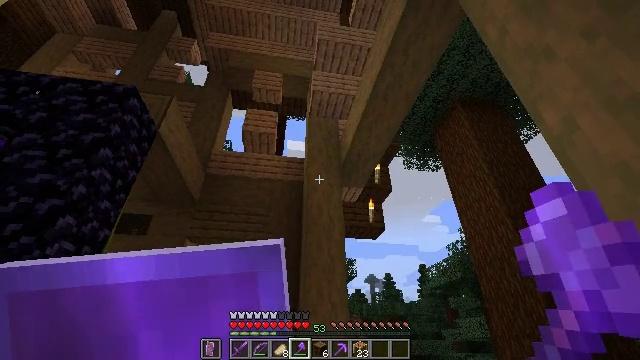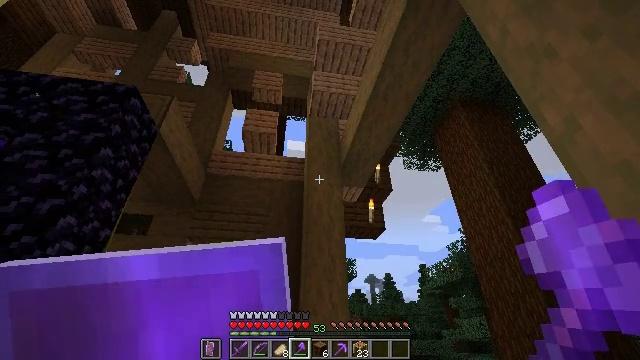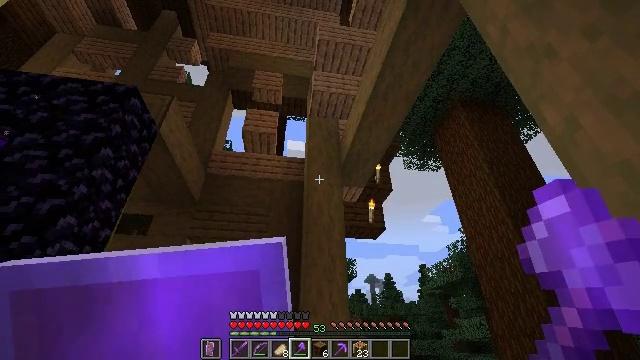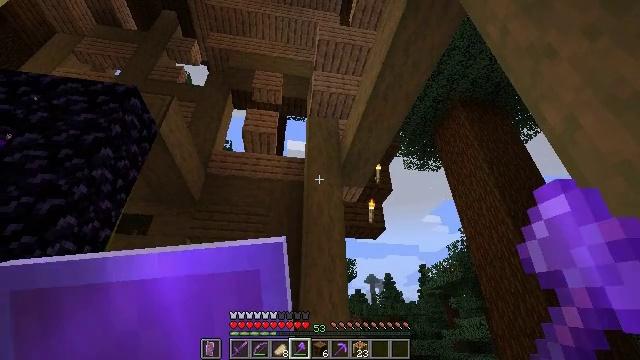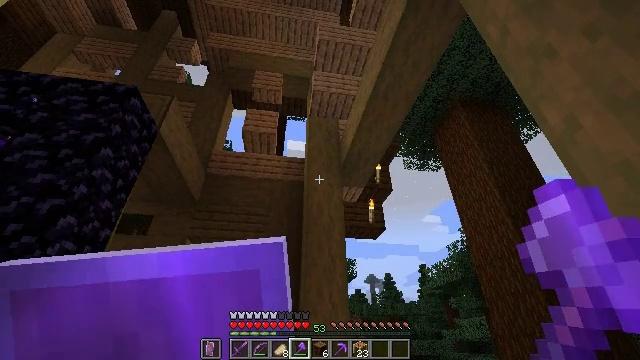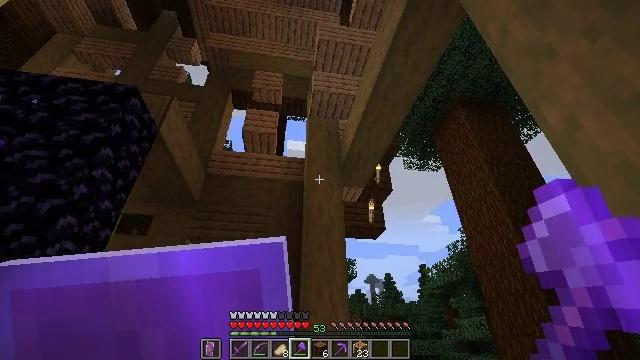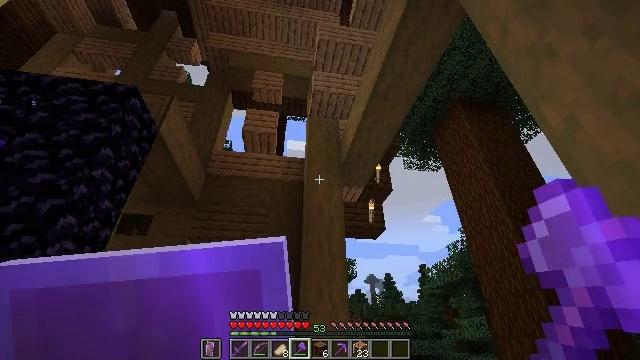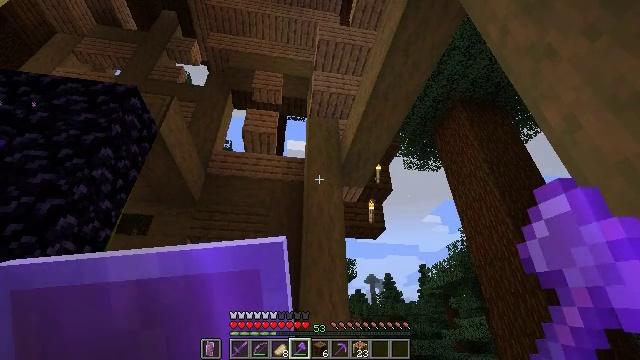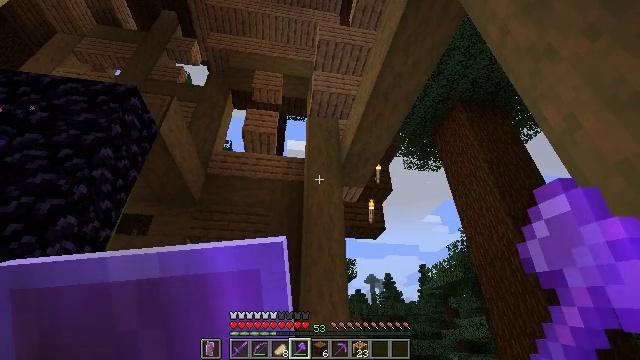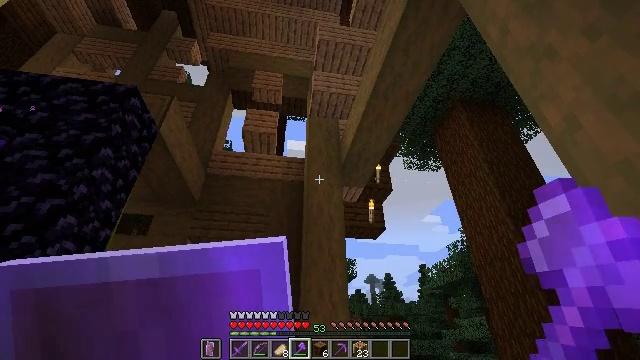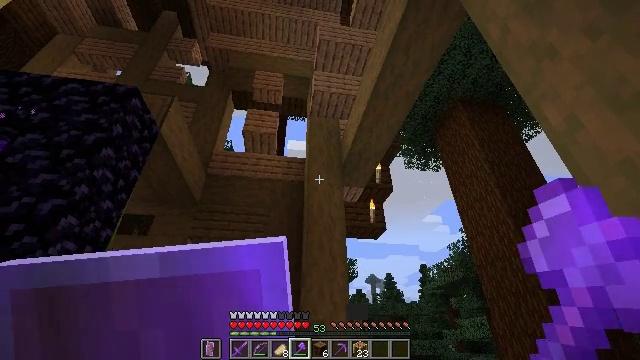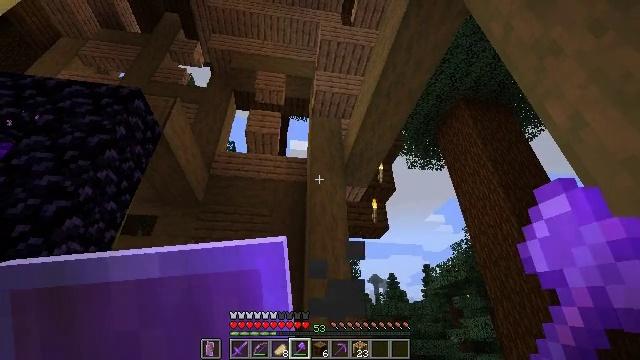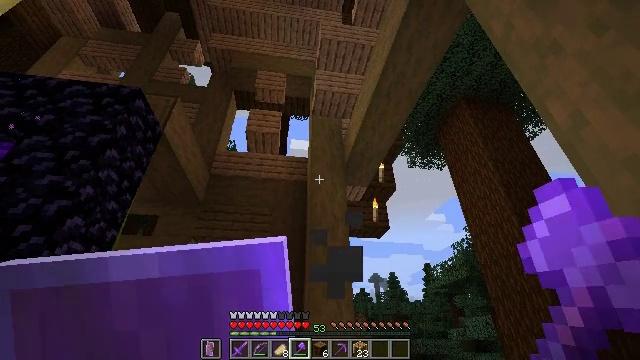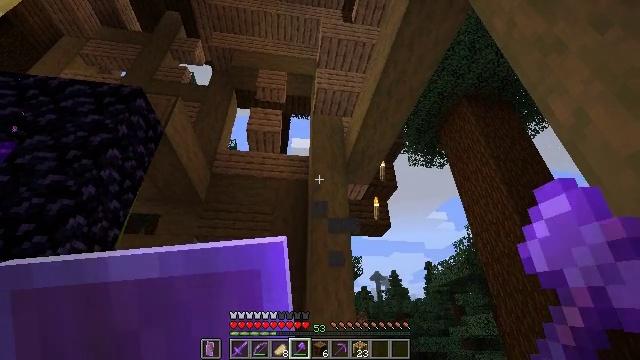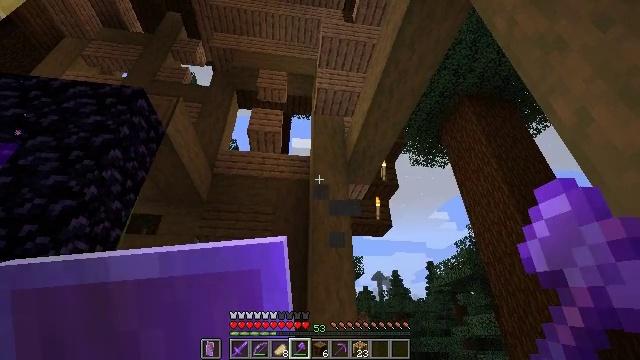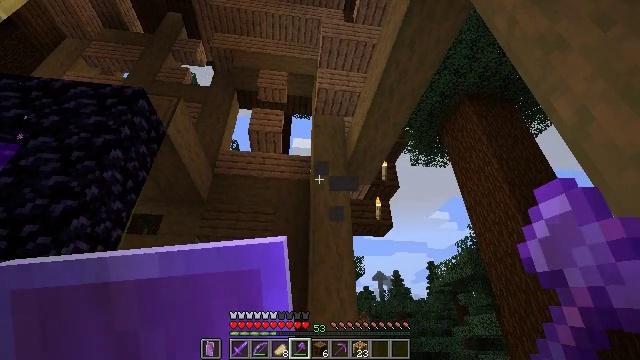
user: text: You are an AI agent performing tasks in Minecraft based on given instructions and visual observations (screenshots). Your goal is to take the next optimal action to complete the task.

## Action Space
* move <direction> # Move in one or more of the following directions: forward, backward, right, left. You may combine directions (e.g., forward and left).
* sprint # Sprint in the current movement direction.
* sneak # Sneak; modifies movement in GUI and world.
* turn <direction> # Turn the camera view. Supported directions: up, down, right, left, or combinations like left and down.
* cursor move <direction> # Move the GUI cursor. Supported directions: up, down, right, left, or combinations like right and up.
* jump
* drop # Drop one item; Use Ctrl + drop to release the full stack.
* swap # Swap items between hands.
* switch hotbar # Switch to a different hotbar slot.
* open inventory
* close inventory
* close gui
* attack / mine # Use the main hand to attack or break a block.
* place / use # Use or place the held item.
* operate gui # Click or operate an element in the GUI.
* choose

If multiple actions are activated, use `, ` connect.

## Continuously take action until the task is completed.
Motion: motion action
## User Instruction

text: Break the stripped spruce log.
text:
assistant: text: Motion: no_op
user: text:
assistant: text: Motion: no_op
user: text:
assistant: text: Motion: no_op
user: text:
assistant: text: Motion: no_op
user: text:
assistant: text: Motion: no_op
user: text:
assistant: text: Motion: no_op
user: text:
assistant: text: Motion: no_op
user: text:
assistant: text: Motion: no_op
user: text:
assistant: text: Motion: no_op
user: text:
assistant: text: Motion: no_op
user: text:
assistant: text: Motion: no_op
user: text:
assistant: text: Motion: no_op
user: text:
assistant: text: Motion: no_op
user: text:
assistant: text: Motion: no_op
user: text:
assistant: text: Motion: no_op
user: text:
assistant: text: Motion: no_op
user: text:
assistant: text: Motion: no_op
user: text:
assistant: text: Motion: no_op
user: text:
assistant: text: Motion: no_op
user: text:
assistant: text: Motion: no_op
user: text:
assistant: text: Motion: no_op
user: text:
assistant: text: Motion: no_op
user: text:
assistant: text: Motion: no_op
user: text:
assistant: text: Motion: no_op
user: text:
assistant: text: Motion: no_op
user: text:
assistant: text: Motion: no_op
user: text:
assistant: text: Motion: no_op
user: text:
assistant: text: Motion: no_op
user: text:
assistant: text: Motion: no_op
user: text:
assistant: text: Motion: no_op